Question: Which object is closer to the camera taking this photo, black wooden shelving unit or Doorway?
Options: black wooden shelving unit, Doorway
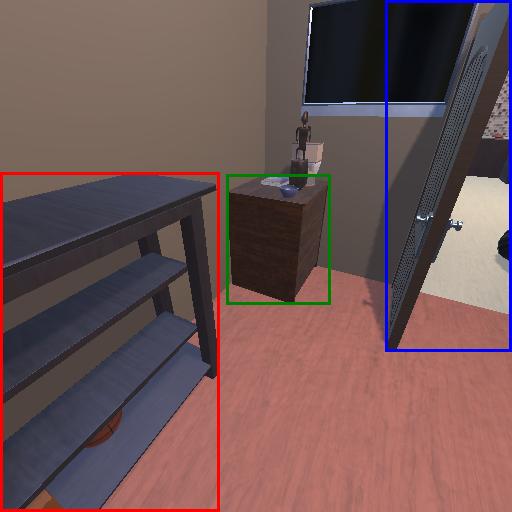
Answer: black wooden shelving unit